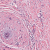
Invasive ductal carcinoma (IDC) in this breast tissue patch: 1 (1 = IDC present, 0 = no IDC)